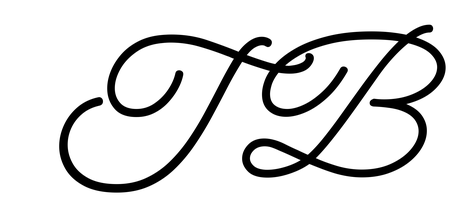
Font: MeowScript-Regular